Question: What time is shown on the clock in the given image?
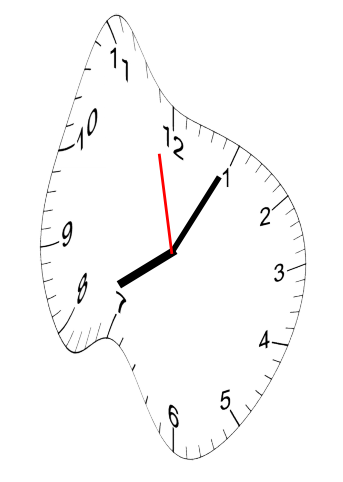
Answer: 08:04:58